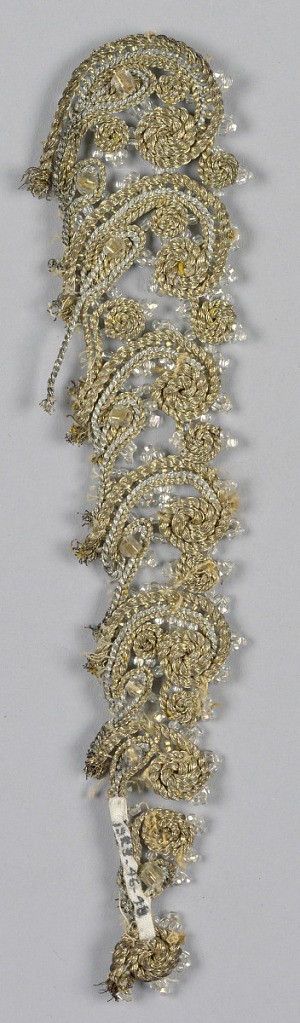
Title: Trimming
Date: late 19th century
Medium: silk, metal, glass beads
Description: Gold and silver metal cord in scroll design, graduating large to small from left to right. Glass beads stitched to edge of scrolls.